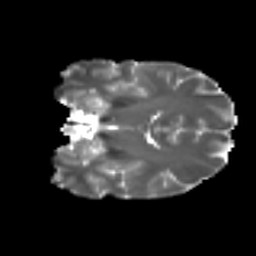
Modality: T2w
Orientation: coronal
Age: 37
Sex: female
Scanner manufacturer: ge
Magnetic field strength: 3 T
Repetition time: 7.8 s
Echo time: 0.0606 s